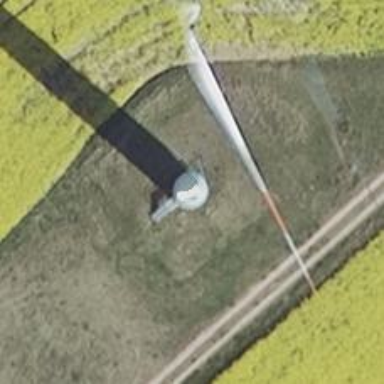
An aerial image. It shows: Wind generator of the horizontal axis type made by Vestas.